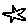
Label: star